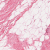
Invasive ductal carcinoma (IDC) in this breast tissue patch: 0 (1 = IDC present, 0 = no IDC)